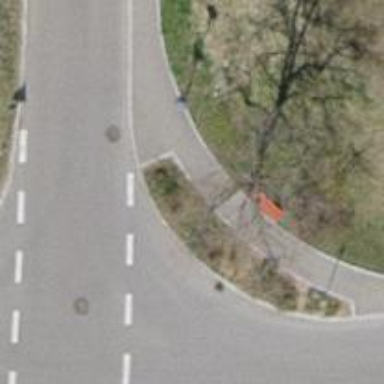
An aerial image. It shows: Bench for seating.